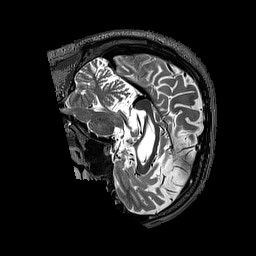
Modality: T2w
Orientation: sagittal
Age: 39
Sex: male
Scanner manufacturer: siemens
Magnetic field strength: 3 T
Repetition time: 3.2 s
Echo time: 0.567 s